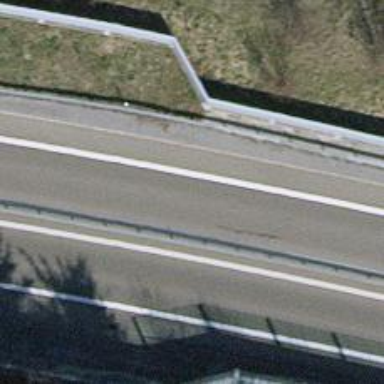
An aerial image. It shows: Asphalt motorway of trunk classification.